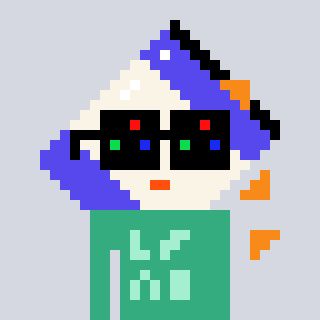
a pixel art character with square black sunglasses, a chips-shaped head and a teal-colored body on a cool background